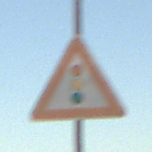
Verkehrszeichen: Lichtzeichenanlage
Umgebung: Outdoor, Nature
Tageszeit: SunriseSunset
Wetter: Clear
Licht: Natural
Jahreszeit: NotSpecified
Kontrast: HighContrast